Field crop: maize
Growth stage: 2
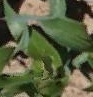
Species: maize